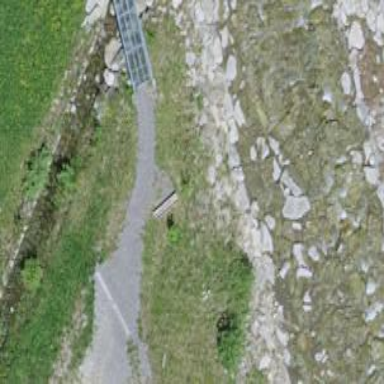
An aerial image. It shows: Gravel path.